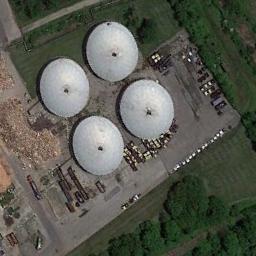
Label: storage_tank